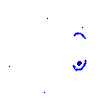
Particle: electron